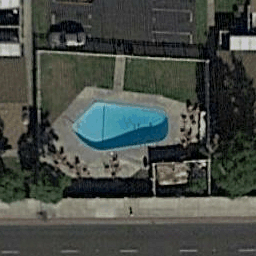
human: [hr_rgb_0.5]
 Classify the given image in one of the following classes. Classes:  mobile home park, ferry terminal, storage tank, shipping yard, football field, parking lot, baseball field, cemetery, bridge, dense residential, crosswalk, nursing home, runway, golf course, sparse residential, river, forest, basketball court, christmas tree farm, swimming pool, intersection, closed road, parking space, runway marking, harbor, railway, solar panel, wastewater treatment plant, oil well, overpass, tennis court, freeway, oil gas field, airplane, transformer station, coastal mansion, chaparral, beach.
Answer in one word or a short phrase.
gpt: swimming pool